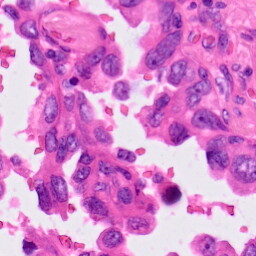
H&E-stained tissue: Lung